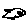
Label: fish